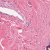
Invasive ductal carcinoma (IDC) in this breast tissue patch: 0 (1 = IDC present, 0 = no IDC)